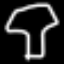
Label: mushroom